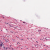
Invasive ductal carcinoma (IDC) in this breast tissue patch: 1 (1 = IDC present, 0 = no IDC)